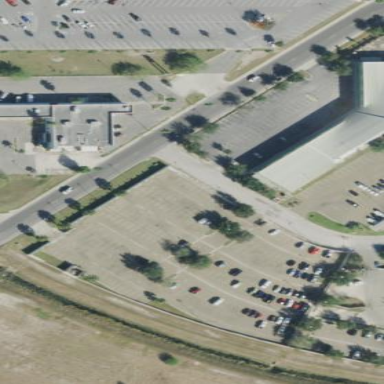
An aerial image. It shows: Retail building.